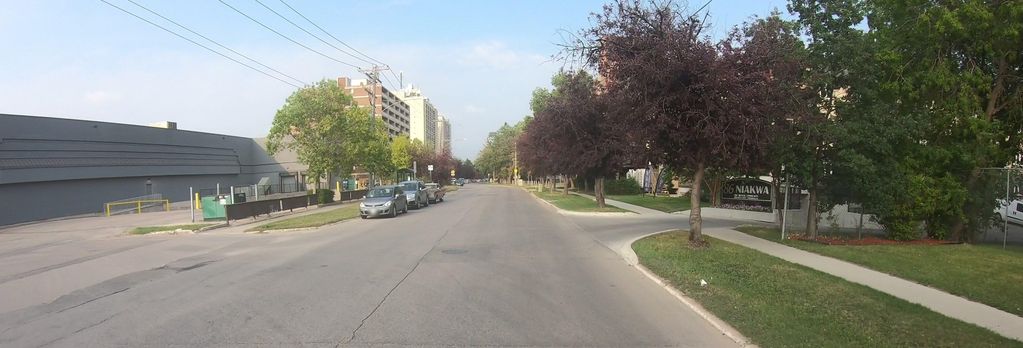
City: winnipeg